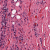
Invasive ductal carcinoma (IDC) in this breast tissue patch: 1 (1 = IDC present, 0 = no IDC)